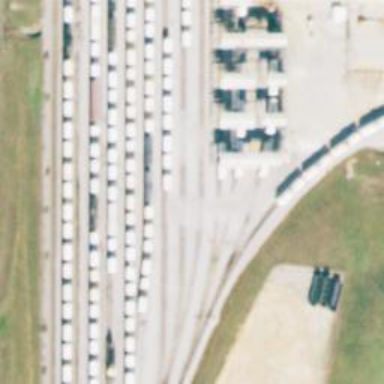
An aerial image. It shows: Rail spur service.